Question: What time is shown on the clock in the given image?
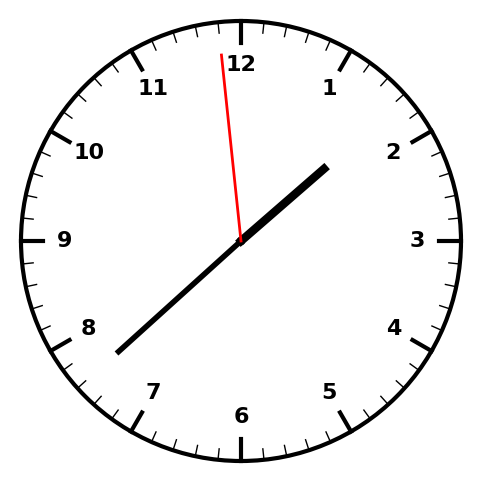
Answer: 01:37:59